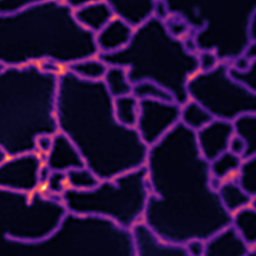
Label: Super-resolution ER image